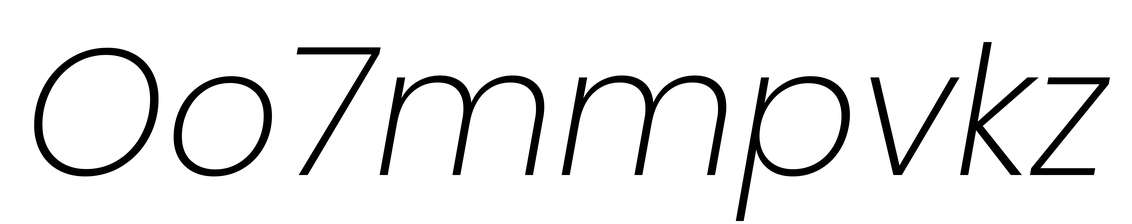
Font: Poppins-ExtraLightItalic